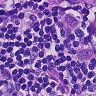
Metastatic tissue present: yes